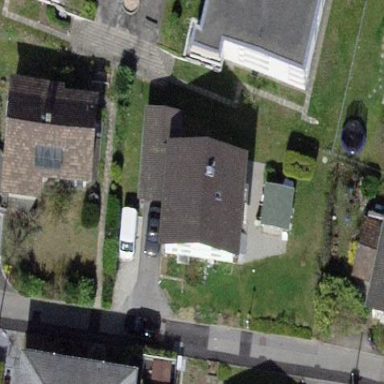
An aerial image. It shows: Residential building.